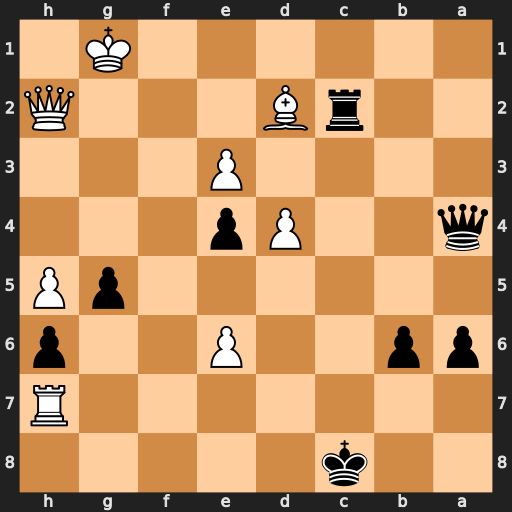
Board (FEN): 2k5/7R/pp2P2p/6pP/q2Pp3/4P3/2rB3Q/6K1
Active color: b
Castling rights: -
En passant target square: -
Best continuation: Qa1+ Kg2 Rxd2+